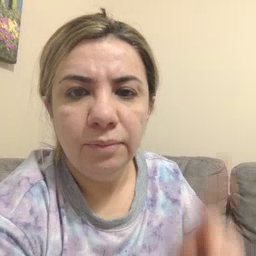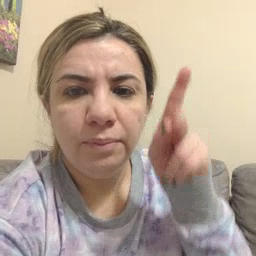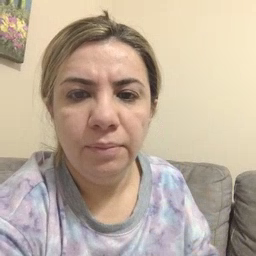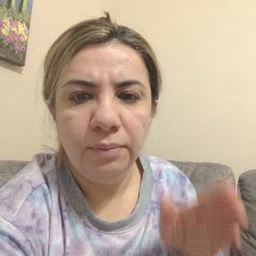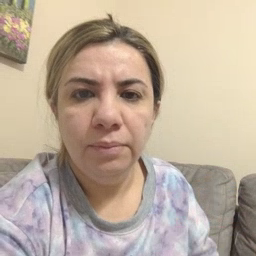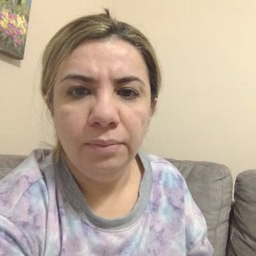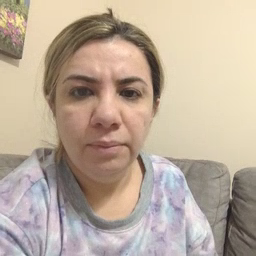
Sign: person